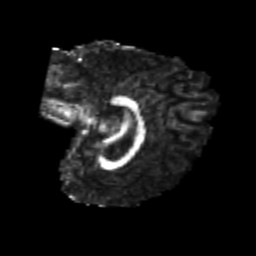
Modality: FA
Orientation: sagittal
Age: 23
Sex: female
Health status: healthy
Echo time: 0.074 s